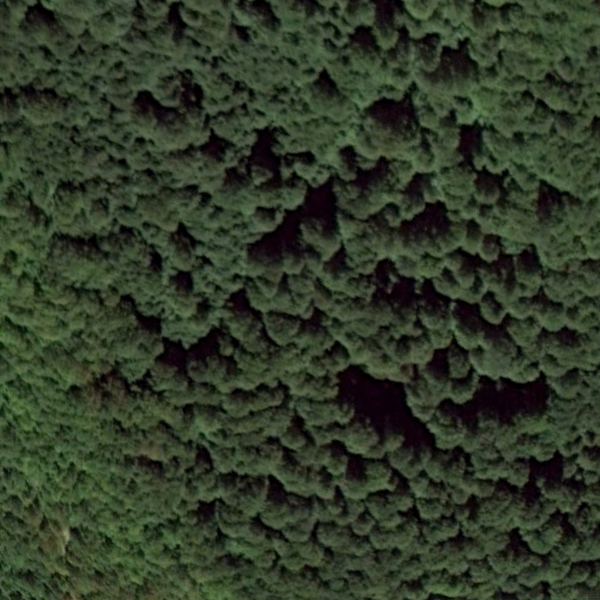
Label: Forest